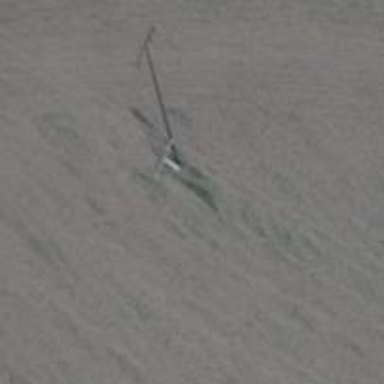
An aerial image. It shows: Power pole.